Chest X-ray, PA view. Patient: 64 years old, sex F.
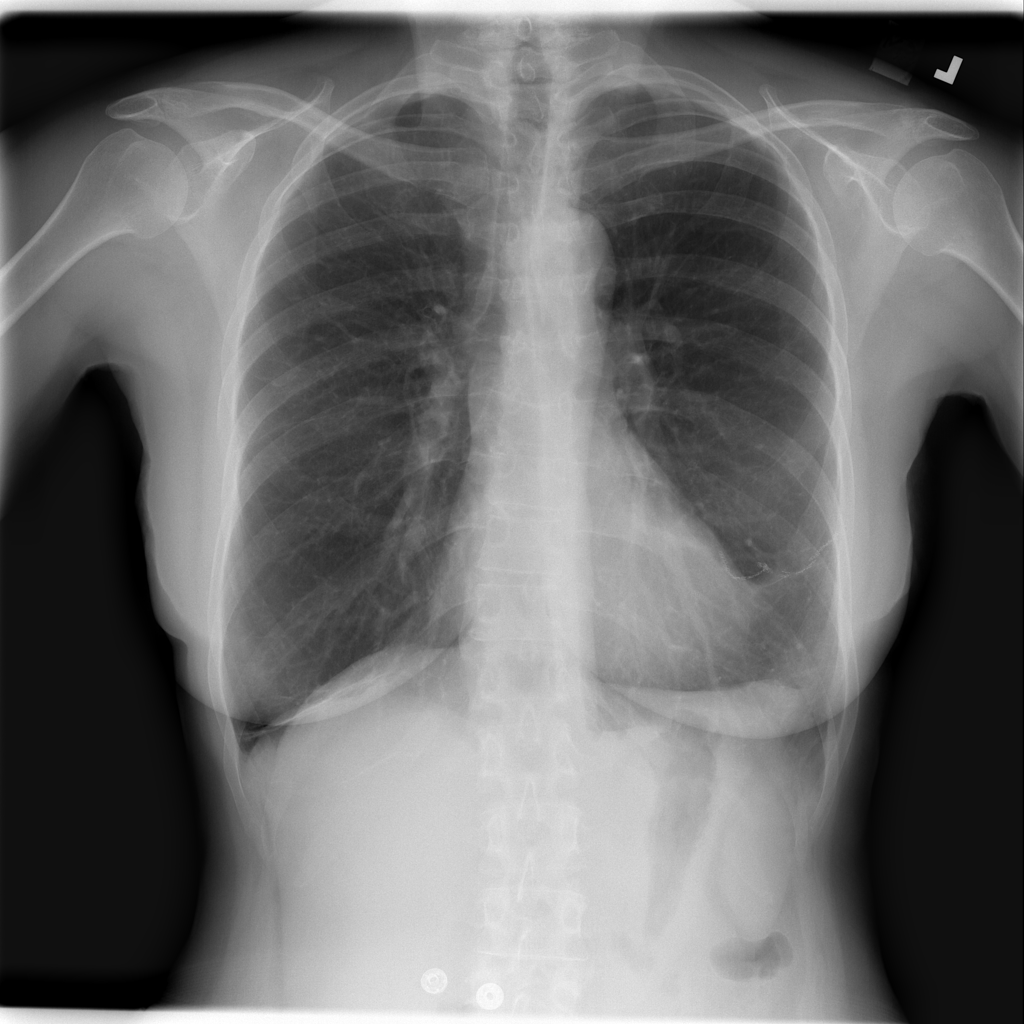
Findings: No Finding